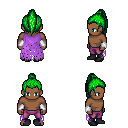
a pixel art fantasy rpg character, male body template, human, dark skin, maroon tattered cape, magenta pants, green long topknot hairstyle, white cloth bracers, black shoes, four views (front, back, left, right), 2x2 character sprite sheet, small pixel art, hard edges, no anti-aliasing